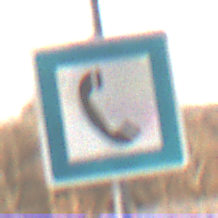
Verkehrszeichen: Fernsprecher
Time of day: SunriseSunset
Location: Outdoor (Nature)
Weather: PartlyCloudy
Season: NotSpecified
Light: Natural